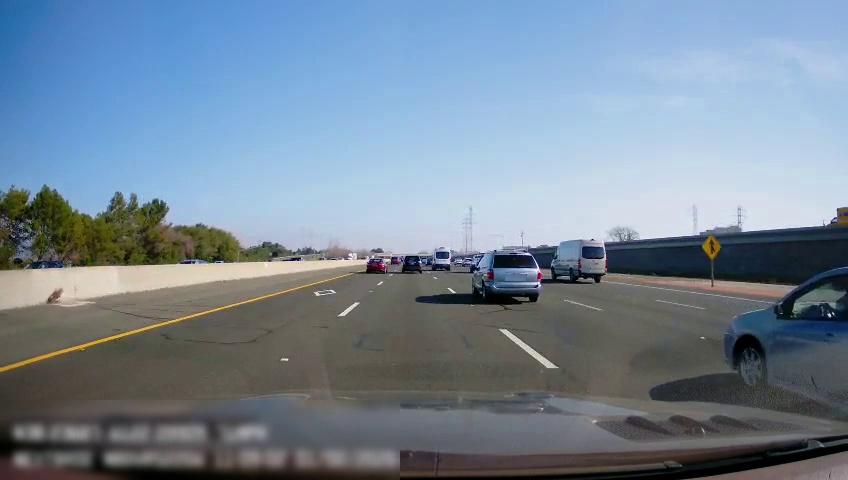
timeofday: Day
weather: Sunny
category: Drivable Space
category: Vehicles | Truck
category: Vehicles | Van
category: Vehicles | Truck
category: Vehicles | Truck
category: Vehicles | Van
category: Vehicles | SUV
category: Vehicles | Car
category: Vehicles | Van
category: Vehicles | Van
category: Vehicles | Car
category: Vehicles | Car
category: Vehicles | Car
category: Vehicles | Truck
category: Lanes | Alternate Lane
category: Lanes | Current Lane
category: Lanes | Current Lane
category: Lanes | Alternate Lane
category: Lanes | Alternate Lane
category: Lanes | Alternate Lane